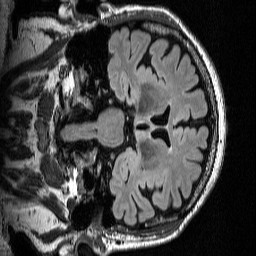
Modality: FLAIR
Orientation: coronal
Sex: male
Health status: ill
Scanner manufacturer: siemens
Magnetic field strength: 3 T
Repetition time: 7 s
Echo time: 0.372 s